Field crop: tomato
Growth stage: 1
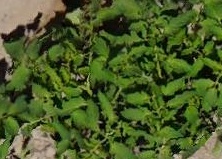
Species: tomato